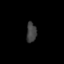
Tissue: skin
Cell type: Myeloid cells
Senescence score: 0.7945
Nuclear area (px): 198
Mean DAPI intensity: 63.394